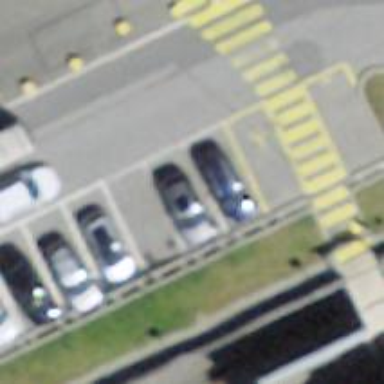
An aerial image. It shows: Street-side parking area.